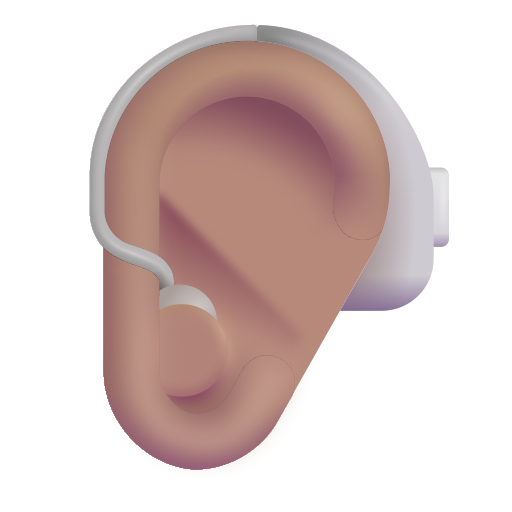
ear with hearing aid color